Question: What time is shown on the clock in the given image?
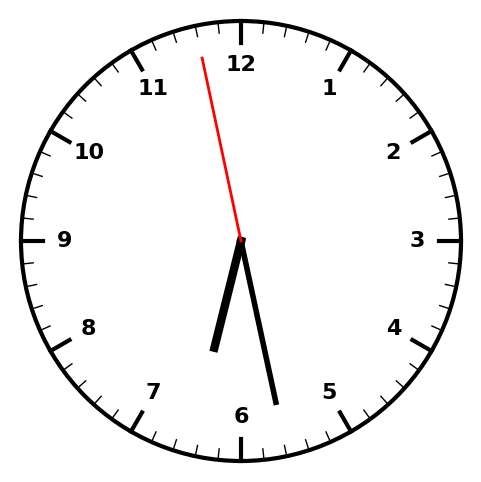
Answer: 06:27:58